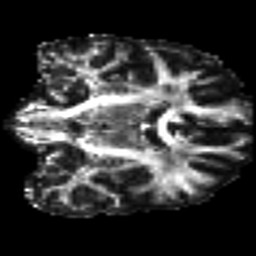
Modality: FA
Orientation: coronal
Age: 23
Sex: female
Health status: healthy
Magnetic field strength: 3 T
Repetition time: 9 s
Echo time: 0.093 s